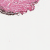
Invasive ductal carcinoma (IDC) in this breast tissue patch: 0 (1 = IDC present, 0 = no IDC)